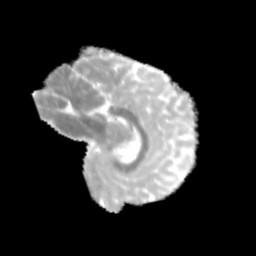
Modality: MD
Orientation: sagittal
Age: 13
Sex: male
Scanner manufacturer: siemens
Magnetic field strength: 3 T
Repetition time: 3.8 s
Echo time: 0.07 s